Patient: sex M, age 71
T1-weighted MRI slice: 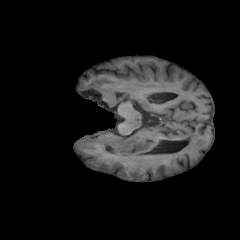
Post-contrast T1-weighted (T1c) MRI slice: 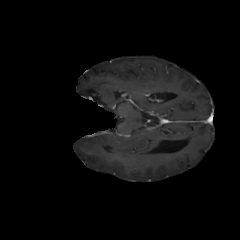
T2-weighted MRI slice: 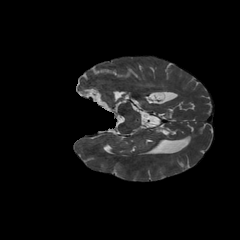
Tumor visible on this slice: yes
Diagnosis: Glioblastoma, IDH-wildtype
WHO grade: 4